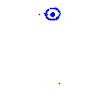
Particle: pion